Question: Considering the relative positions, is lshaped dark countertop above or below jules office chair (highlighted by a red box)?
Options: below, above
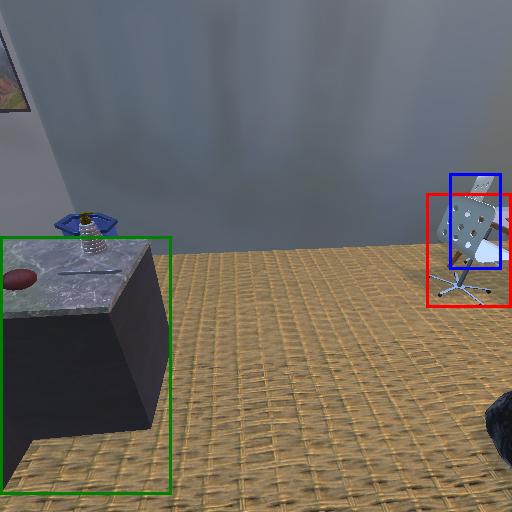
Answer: below